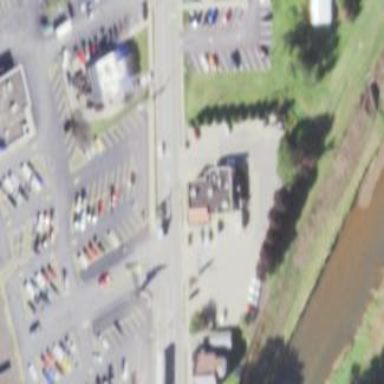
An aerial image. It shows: Retail area.